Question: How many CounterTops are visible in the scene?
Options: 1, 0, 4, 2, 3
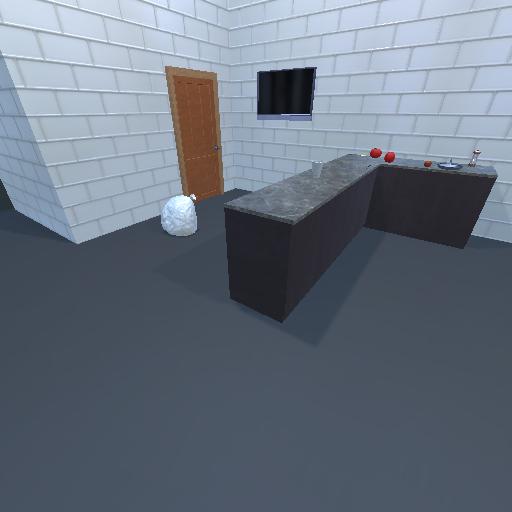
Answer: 1